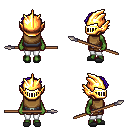
a pixel art fantasy rpg character, female body template, orc, green skin, leather chest armor, white pants, blue curly afro hairstyle, gold helm, gray slippers, spear, four views (front, back, left, right), 2x2 character sprite sheet, small pixel art, hard edges, no anti-aliasing